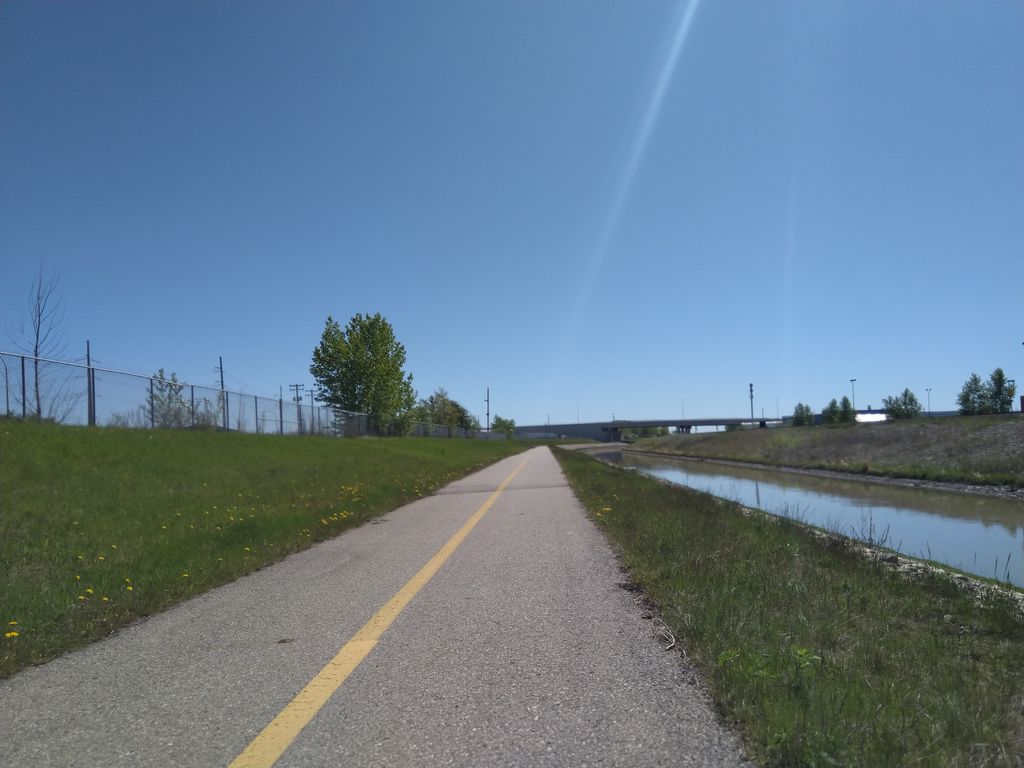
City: calgary